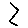
Label: zigzag